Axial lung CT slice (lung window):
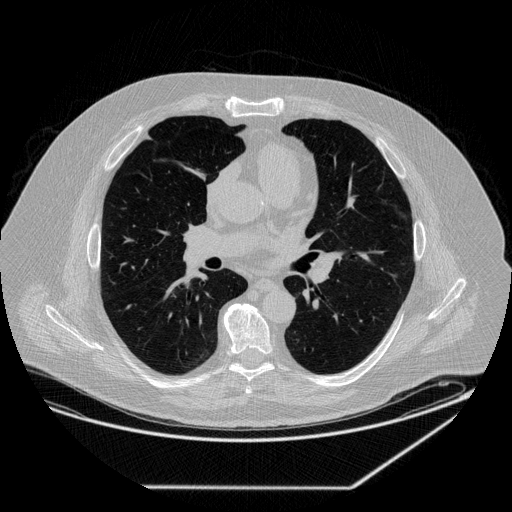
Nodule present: no